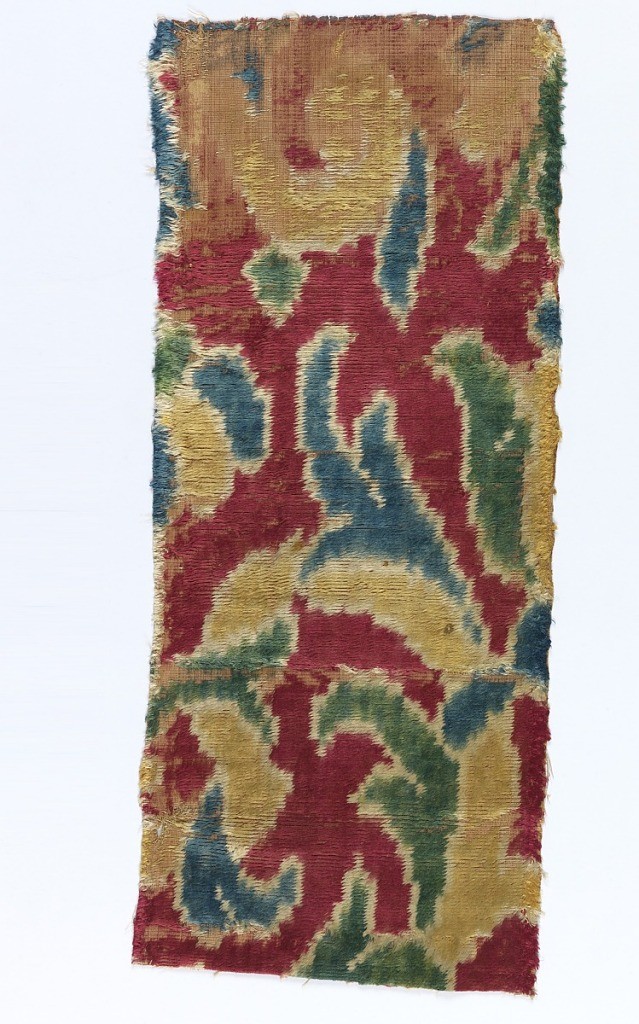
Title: Fragment
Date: early 19th century
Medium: silk Technique: double cloth with cut and uncut supplementary warp pile, warps resist-dyed before weaving
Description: Double velvet weave with dark red on one side and a foliate pattern in blue, yellow, green and white ikat on a red ground.